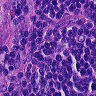
Metastatic tissue present: no